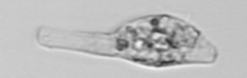
Label: Amoeba